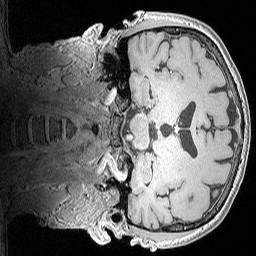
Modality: MP2RAGE
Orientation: coronal
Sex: male
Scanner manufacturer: siemens
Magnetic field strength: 3 T
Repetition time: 5 s
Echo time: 0.00292 s